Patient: sex M, age 75
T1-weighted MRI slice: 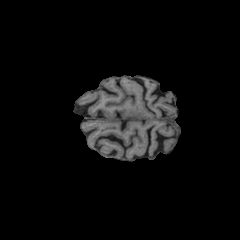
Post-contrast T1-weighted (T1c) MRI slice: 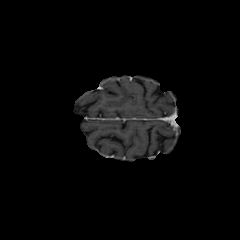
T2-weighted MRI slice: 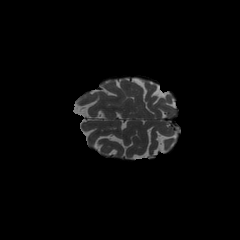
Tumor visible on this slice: no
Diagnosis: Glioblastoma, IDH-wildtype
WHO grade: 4